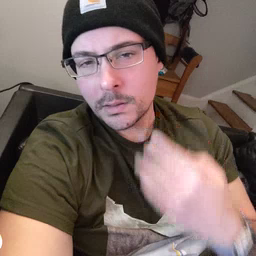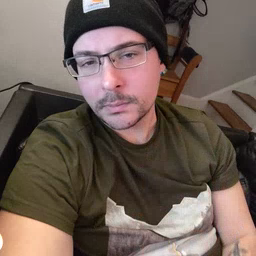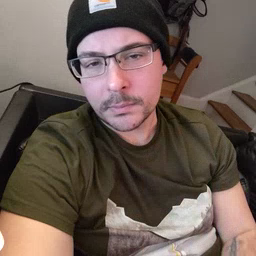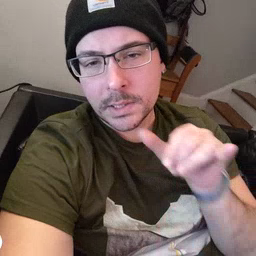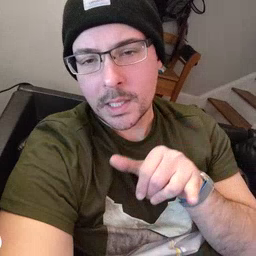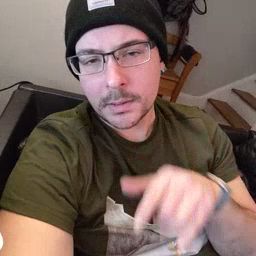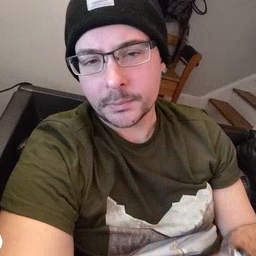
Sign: stay